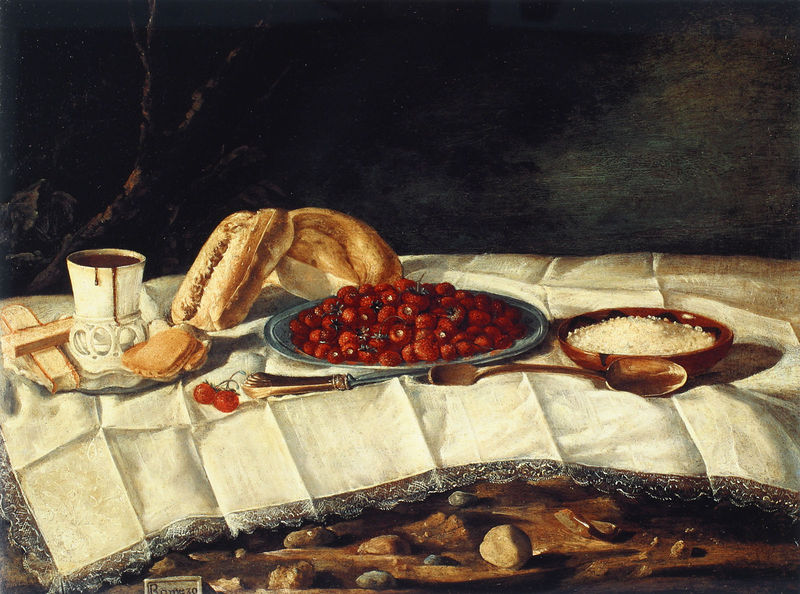
Titel: Stilleben mit Erdbeeren und Schokolade
Künstler: Juan Bautista Romero
Institution: Raleigh, North Carolina Museum of Art
Schlagwörter: schatten, holz, licht, tisch, weiss, tuch, messer, schale, spitze, steine, teller, tischdecke, tischtuch, decke, stilleben, stillleben, picknick, löffel, tafel, brot, tasse, tee, becher, kirschen, porzellan, beeren, erdbeeren, gebäck, frühstück, kaffe, brötchen, ost, kekse, zucker, reis, semmel, himbeeren, walderdbeeren, kakao, schokolade, biskuits, eclaire, zwieback, stillebeb